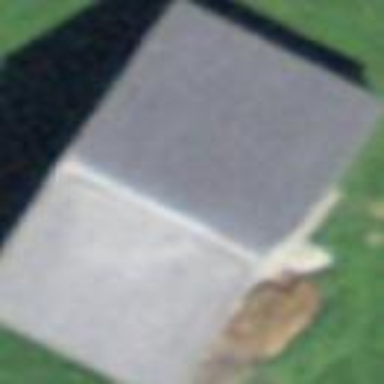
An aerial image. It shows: Rural barn.